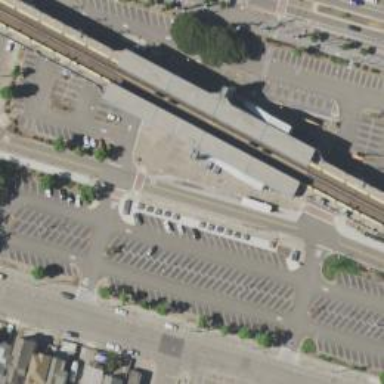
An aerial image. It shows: Train station building.